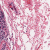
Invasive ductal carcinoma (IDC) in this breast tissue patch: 1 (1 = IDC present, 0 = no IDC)